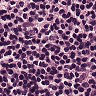
Metastatic tissue present: no